Field crop: maize
Growth stage: 2
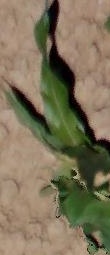
Species: maize